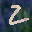
Label: 2